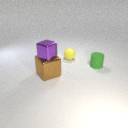
small green rubber cylinder to the right of large brown metal cube